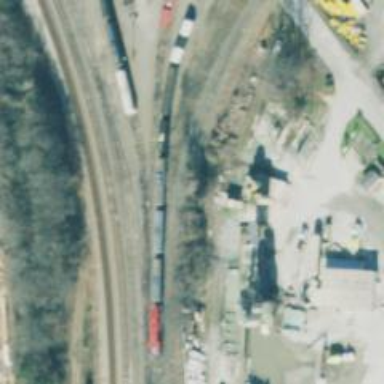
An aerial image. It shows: Spur service.